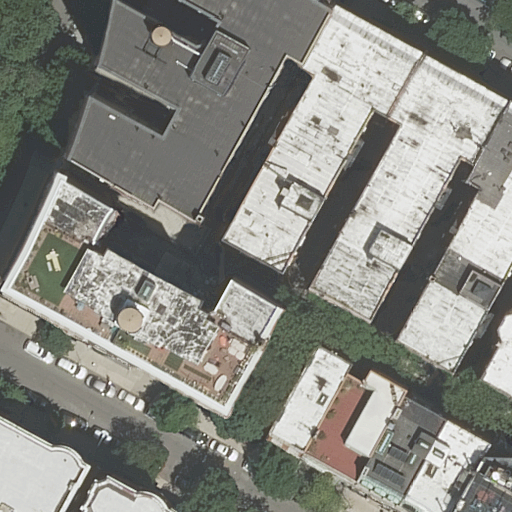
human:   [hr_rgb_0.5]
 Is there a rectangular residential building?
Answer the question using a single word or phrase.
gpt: yes

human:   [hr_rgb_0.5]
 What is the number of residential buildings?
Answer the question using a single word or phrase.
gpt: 12

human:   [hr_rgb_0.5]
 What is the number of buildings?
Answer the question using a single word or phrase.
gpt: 12

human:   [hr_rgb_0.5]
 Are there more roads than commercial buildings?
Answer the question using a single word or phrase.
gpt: yes

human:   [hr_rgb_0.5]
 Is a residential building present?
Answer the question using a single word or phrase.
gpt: yes

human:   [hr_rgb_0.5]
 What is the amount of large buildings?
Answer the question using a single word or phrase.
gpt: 6

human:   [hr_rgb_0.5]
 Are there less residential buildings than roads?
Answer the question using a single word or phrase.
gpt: no

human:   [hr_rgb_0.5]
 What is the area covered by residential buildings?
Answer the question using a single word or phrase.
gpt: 5820m2

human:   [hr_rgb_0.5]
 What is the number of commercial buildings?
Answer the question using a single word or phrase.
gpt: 0

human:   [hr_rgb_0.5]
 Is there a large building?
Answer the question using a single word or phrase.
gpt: yes

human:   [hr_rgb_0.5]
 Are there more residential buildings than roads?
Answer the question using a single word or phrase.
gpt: yes

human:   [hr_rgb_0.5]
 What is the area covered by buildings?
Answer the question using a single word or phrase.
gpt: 5820m2

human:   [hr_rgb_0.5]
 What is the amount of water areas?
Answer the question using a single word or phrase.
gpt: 0

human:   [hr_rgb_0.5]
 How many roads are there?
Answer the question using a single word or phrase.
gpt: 3

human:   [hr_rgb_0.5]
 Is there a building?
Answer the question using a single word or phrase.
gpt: yes

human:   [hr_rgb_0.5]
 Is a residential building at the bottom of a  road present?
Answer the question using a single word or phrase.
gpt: yes

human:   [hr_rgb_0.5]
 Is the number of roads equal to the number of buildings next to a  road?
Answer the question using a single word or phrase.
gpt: no

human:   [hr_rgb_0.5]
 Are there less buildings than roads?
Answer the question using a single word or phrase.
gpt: no

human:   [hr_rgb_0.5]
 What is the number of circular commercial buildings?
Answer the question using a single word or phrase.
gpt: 0

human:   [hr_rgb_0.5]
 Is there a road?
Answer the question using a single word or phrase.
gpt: yes

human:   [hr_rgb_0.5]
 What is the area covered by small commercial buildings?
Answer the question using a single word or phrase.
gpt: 0m2

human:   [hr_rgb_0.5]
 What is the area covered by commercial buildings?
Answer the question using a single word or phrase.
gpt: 0m2

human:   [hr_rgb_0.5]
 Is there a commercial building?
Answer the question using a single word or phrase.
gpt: no

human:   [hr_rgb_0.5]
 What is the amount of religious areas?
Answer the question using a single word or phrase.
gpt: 0

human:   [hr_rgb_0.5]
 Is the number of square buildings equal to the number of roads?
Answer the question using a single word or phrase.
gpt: no

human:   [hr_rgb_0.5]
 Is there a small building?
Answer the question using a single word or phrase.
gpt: yes

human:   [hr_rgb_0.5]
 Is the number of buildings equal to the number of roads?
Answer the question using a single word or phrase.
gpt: no

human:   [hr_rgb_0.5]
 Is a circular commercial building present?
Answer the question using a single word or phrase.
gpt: no

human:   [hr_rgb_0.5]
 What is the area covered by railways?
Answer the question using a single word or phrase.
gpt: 0m2

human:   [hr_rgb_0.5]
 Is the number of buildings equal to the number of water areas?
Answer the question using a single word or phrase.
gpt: no

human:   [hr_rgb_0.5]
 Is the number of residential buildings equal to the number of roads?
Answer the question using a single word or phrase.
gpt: no

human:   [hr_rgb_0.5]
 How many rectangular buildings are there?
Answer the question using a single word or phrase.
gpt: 5

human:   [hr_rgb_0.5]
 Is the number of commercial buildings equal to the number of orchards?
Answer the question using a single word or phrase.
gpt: yes

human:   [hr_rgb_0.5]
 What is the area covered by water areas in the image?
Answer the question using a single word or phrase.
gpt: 0m2

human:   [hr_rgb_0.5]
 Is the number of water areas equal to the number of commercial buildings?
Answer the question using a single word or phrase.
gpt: yes

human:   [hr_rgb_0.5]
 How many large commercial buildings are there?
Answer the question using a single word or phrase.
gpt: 0

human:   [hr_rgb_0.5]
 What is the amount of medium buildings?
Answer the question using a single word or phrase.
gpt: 4

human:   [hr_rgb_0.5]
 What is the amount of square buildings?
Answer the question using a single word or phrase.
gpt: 0

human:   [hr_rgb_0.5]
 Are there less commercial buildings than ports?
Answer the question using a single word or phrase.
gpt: no

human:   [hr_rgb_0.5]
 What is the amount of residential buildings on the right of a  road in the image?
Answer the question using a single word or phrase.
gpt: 10

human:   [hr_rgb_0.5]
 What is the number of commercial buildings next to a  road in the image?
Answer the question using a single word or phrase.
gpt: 0

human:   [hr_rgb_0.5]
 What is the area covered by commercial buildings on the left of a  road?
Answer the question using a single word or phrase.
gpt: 0m2

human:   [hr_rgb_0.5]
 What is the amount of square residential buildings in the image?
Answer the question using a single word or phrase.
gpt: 0

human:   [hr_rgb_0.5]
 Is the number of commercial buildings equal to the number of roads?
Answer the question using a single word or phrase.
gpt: no

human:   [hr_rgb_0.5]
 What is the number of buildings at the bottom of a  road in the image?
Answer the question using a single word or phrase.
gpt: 10

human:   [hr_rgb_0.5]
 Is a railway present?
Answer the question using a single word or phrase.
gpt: no

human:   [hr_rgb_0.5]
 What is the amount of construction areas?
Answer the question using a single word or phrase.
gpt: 0

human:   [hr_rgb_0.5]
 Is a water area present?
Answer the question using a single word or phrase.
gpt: no

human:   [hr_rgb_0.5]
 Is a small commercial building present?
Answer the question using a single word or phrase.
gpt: no

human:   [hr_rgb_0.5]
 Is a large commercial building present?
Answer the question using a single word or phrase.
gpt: no

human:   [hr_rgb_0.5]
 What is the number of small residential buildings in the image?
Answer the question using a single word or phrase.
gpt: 2

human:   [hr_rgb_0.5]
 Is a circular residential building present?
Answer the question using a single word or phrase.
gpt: no

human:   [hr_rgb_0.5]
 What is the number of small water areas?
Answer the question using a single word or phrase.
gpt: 0

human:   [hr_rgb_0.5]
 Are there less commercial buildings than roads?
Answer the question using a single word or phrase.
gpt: yes

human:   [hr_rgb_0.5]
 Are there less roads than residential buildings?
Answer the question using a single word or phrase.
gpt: yes

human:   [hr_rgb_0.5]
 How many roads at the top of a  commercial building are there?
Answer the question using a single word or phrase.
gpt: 0

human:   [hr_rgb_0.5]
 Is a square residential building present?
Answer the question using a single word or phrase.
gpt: no

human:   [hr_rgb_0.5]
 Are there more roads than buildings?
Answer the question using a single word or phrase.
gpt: no

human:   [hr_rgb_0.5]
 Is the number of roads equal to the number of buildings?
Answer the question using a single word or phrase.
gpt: no

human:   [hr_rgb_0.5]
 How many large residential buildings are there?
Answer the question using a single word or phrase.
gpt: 6

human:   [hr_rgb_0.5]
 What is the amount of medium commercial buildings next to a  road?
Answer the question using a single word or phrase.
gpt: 0

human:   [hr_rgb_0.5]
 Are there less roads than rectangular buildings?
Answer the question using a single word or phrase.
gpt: yes

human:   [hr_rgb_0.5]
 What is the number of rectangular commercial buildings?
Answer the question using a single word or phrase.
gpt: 0

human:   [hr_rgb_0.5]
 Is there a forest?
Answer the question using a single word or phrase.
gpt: no